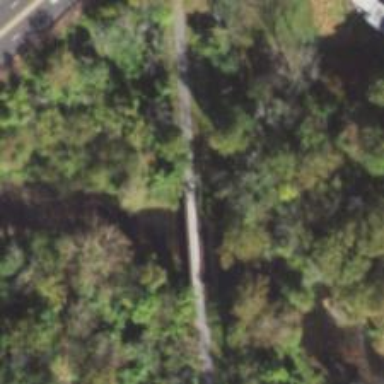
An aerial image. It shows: Abandoned railway crossing over cycleway bridge.